Question: How much is the yearly plan?
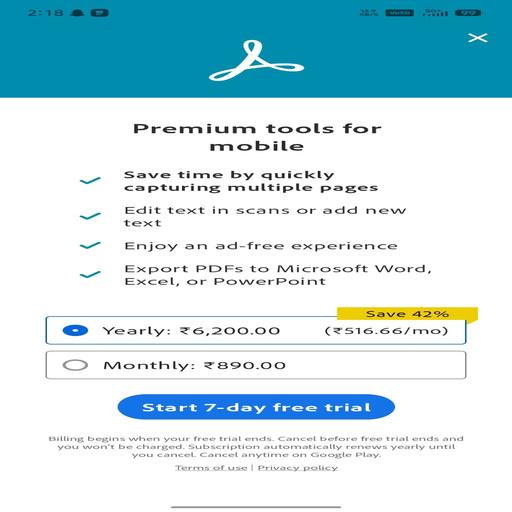
Answer: 6300